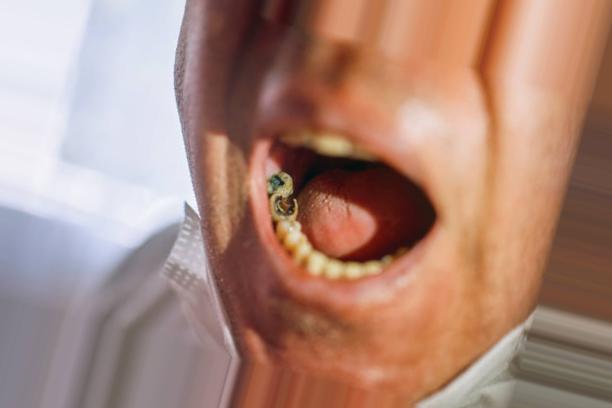
Condition: Caries